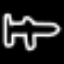
Label: airplane